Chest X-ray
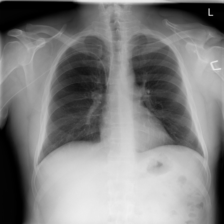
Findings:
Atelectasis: negative
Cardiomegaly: negative
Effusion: negative
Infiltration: negative
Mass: negative
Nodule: negative
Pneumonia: negative
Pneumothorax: negative
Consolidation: negative
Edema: negative
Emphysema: negative
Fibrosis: negative
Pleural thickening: negative
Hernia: negative